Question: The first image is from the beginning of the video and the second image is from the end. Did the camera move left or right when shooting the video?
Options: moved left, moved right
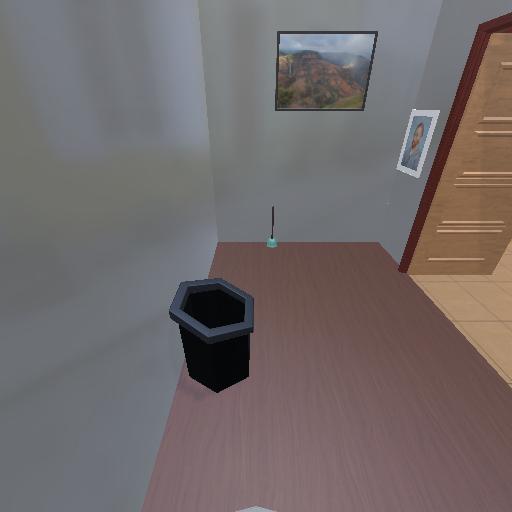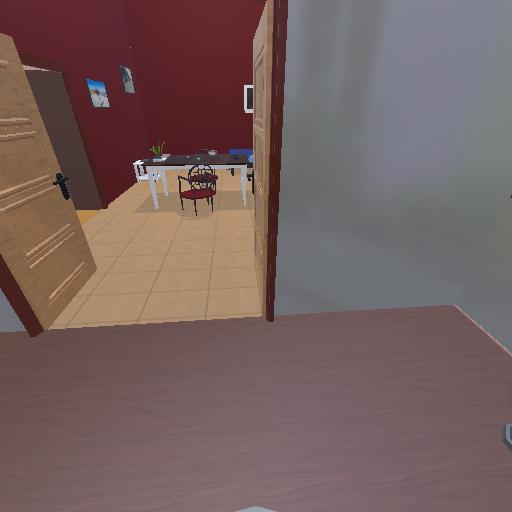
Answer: moved left